Interaction volume radius: 5 \u00c5
Interaction volume height: 10 \u00c5
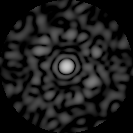
Disorder parameter: 0.84